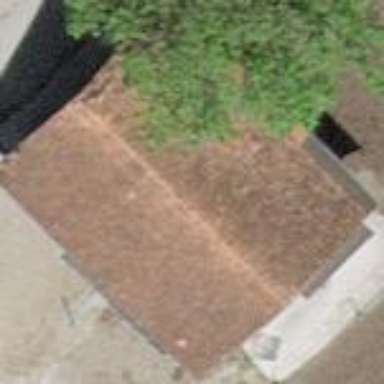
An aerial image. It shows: Stable building with gabled roof.